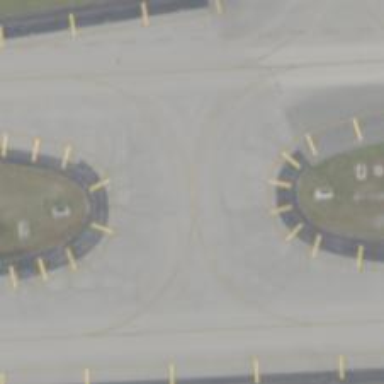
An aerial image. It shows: Image of taxiway at airport.